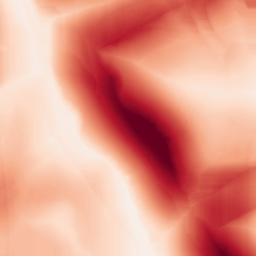
Category: morphological
Decomposition family: morphological_square
Decomposition parameters: operation: gradient
size: 50
Upsampling method: bicubic
Upsampling parameters: scale: 8
Upsampling scale: 8